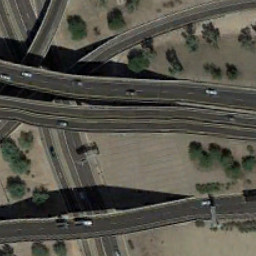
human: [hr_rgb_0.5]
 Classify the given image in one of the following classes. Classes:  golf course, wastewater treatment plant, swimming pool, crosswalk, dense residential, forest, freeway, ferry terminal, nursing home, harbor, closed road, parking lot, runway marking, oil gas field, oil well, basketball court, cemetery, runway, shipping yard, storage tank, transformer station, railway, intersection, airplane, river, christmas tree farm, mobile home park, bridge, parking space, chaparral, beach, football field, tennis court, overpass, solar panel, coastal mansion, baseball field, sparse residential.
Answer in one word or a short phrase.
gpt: overpass